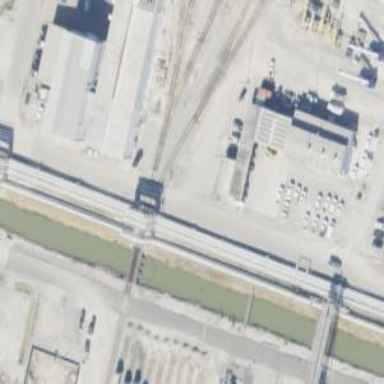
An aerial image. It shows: Rail spur service.